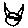
Label: cat